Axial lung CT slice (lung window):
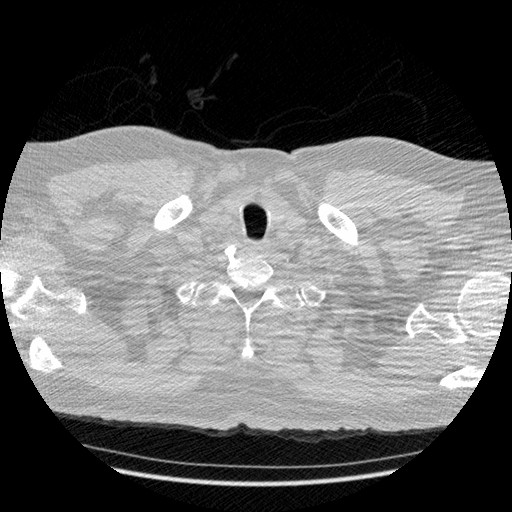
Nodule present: no